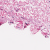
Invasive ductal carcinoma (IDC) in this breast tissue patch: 0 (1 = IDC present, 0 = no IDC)